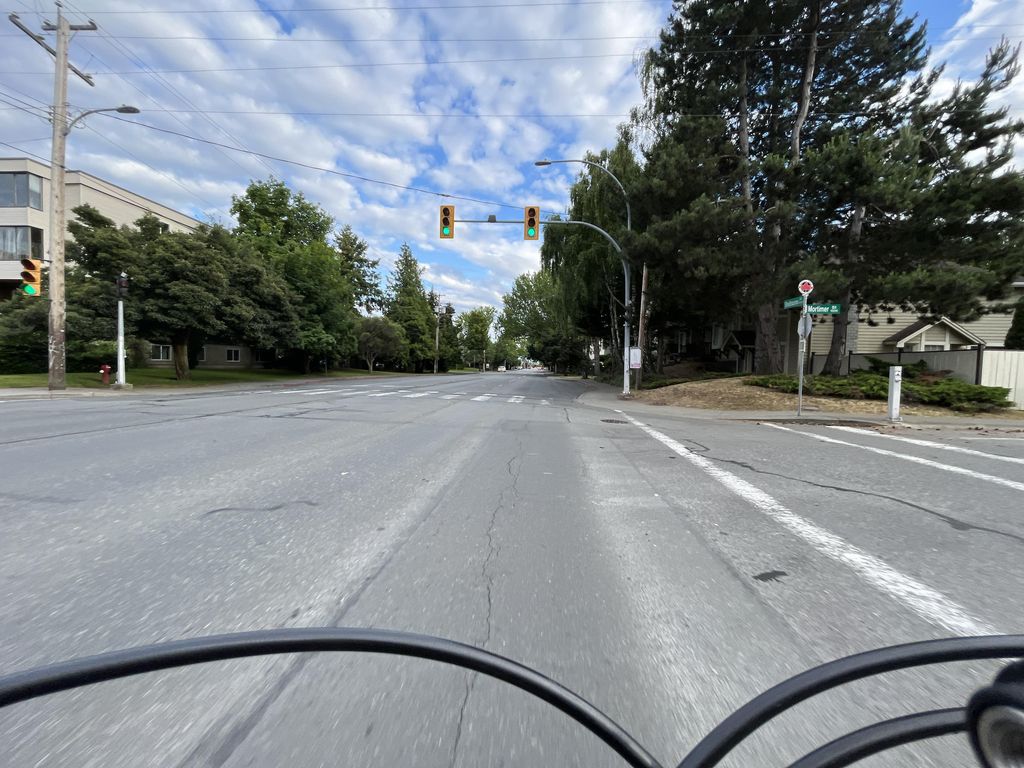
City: victoria